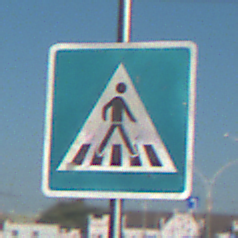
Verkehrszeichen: FussgaengerueberwegLinks
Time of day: MorningAfternoon
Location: Outdoor (Urban)
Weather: Clear
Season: NotSpecified
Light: Natural